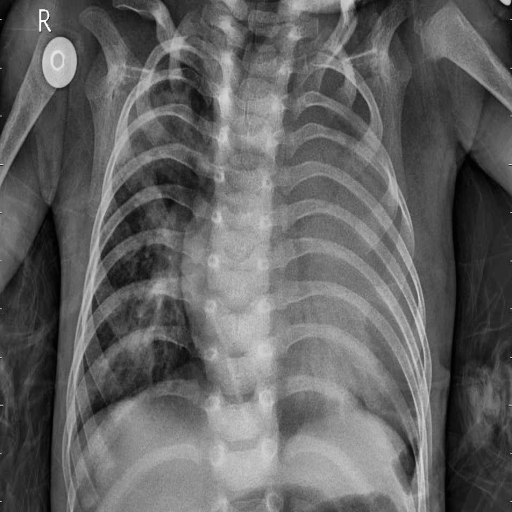
Finding: PNEUMONIA